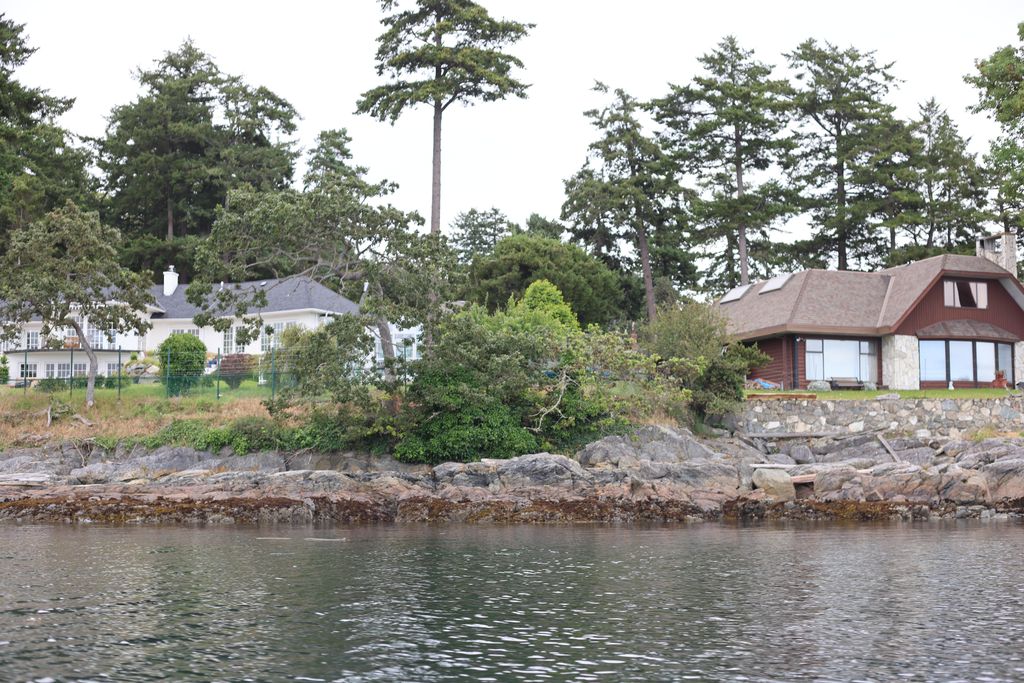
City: victoria